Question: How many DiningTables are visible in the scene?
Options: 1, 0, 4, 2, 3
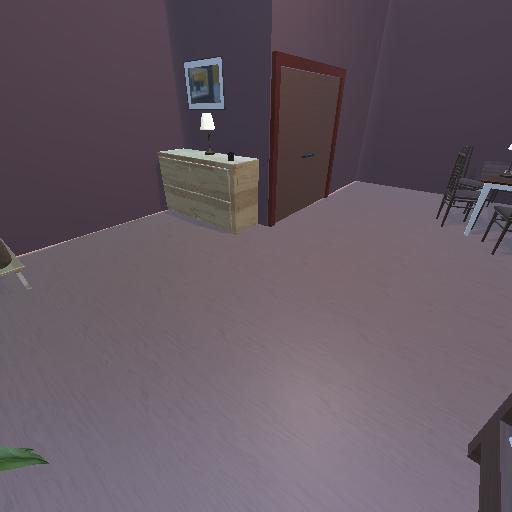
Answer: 1